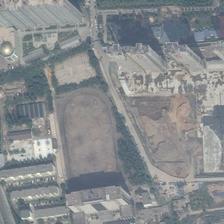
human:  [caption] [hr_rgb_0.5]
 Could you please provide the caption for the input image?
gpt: a bare ground playground is next to several tall buildings .

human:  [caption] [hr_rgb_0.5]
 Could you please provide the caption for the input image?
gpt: two spaces divided by plants is alongside some high buildings .

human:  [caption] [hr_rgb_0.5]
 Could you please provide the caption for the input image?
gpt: a waste football field and a straight highway beside .

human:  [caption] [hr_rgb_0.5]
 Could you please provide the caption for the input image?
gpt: a playground and a bare ground are surrounded by many green trees and some tall buildings .

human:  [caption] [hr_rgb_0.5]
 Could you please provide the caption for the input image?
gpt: a large no repaired playground is surrounded by many trees and a tall building .